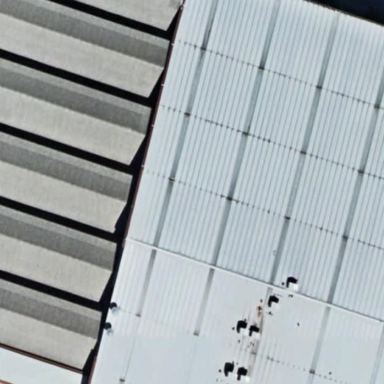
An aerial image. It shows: Industrial building.